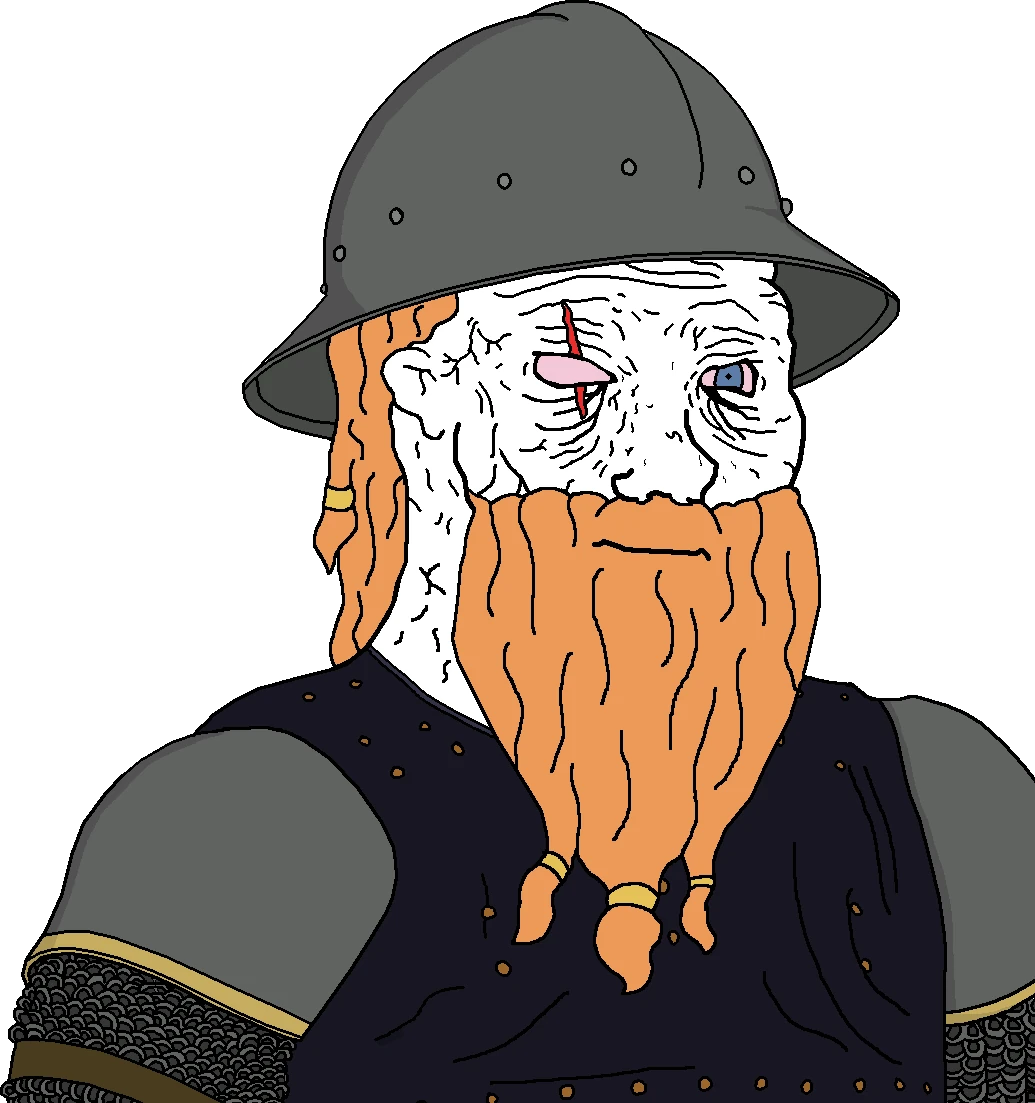
Label: 5_Tired_Wojak